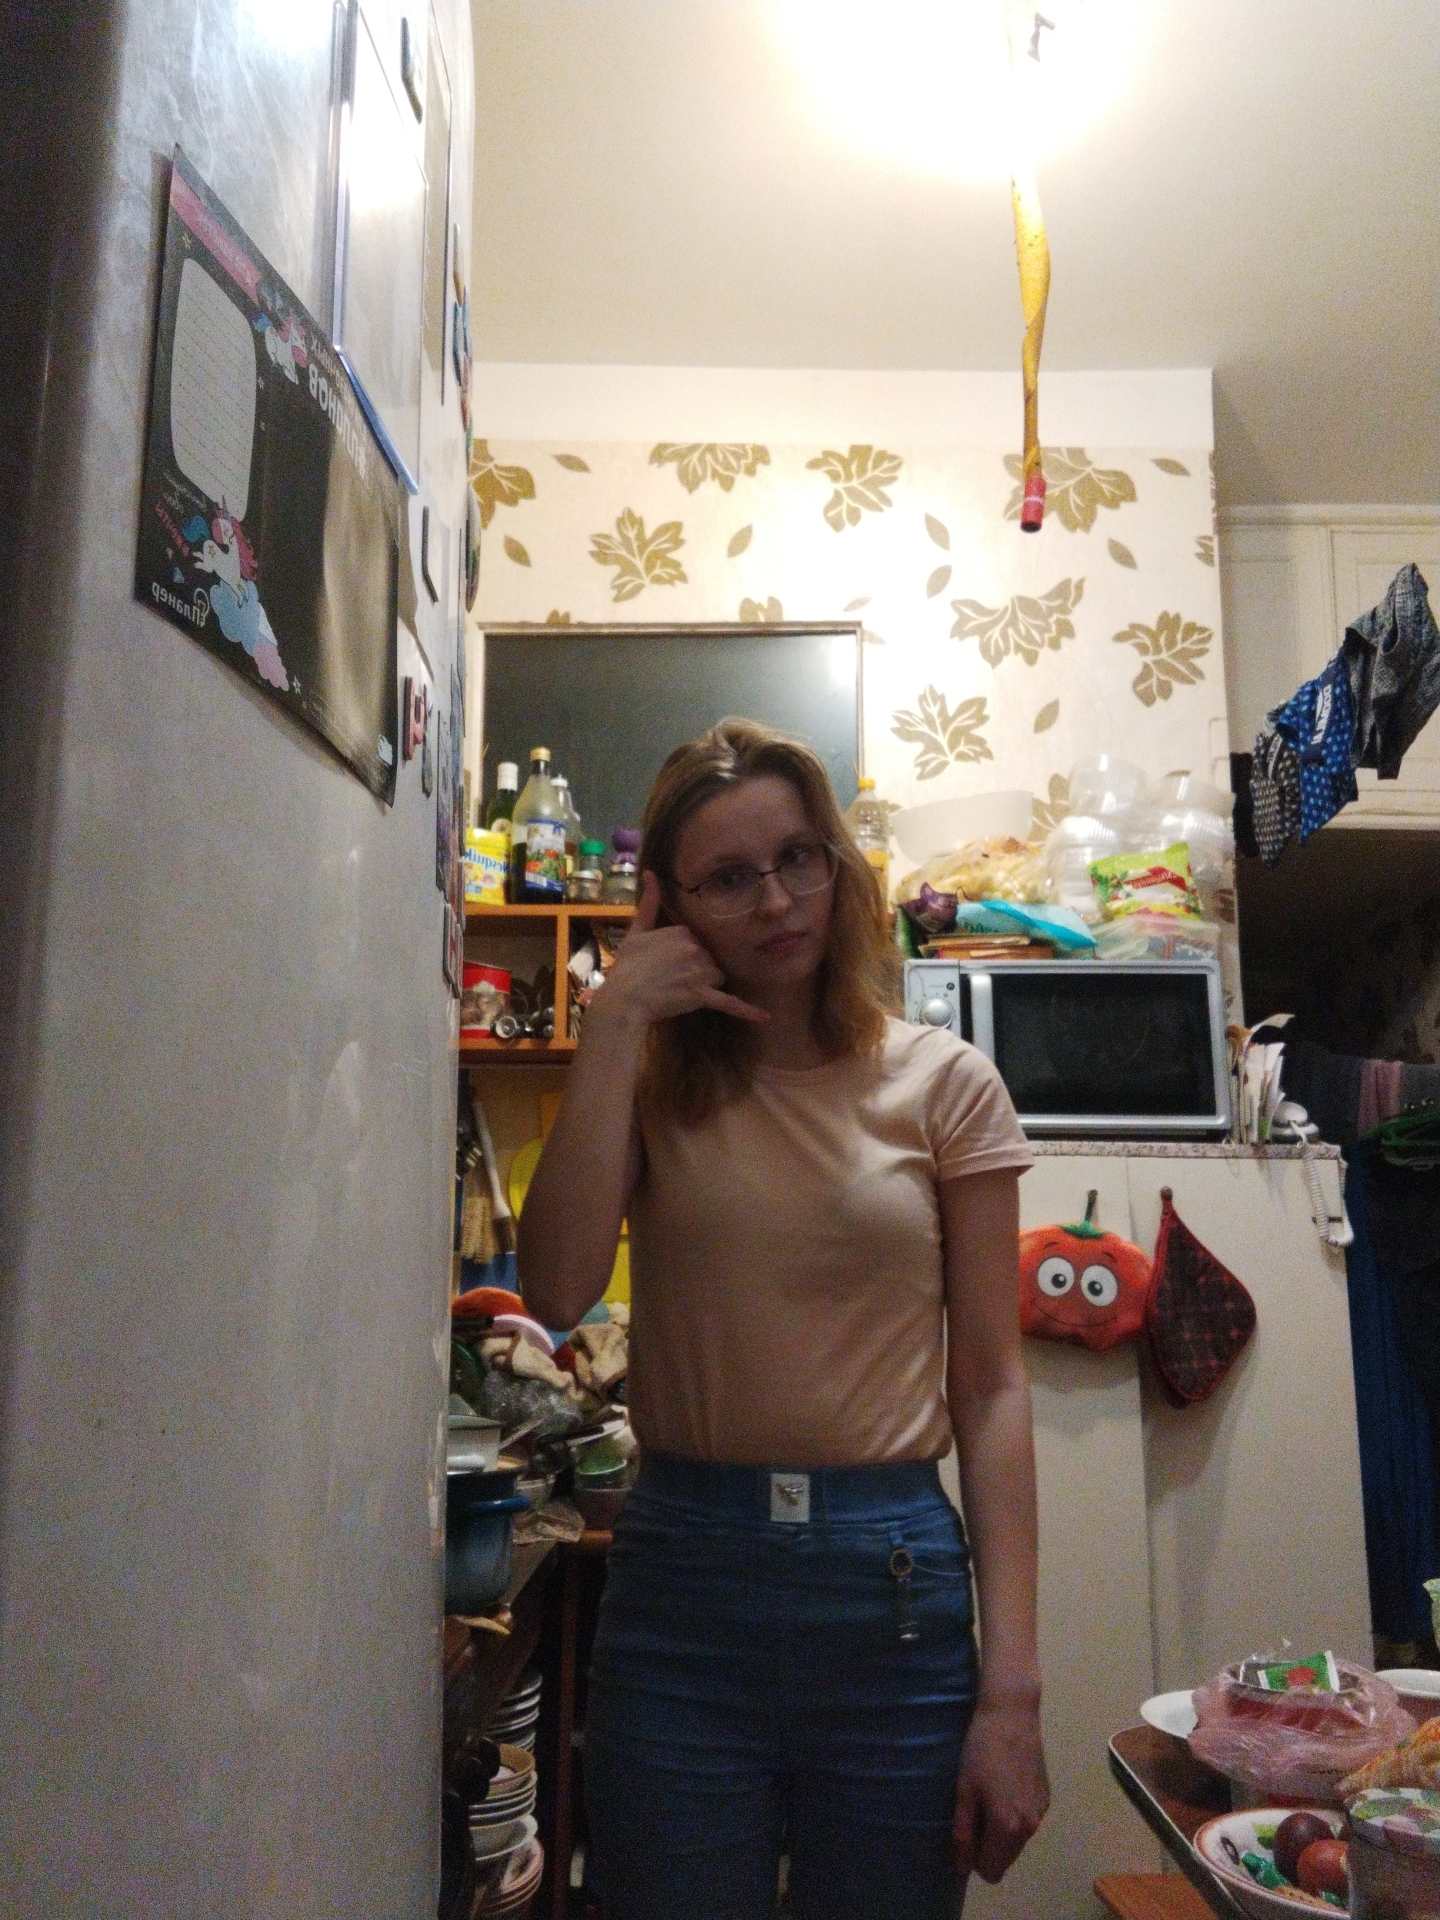
Label: noise